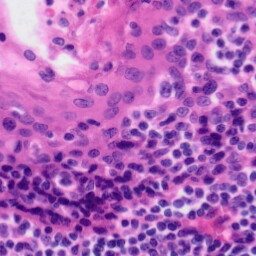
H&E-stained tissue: Tonsil